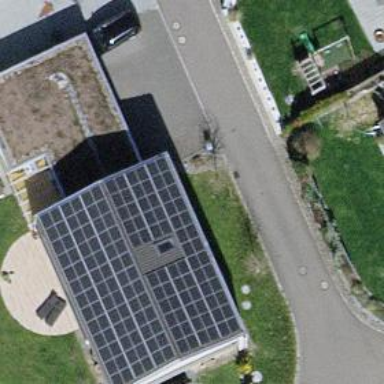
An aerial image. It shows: Solar power generator using photovoltaic method with solar photovoltaic panel types.